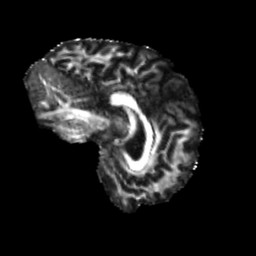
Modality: FA
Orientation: sagittal
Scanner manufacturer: siemens
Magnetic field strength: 3 T
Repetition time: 4 s
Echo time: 0.0594 s